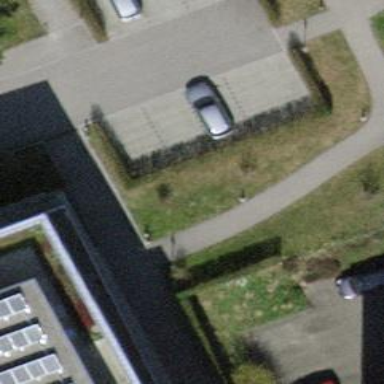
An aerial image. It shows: Footway.